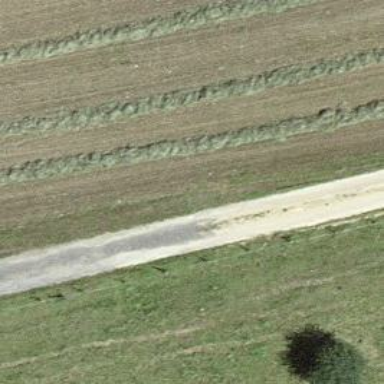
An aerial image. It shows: Well-maintained track road of grade 1.